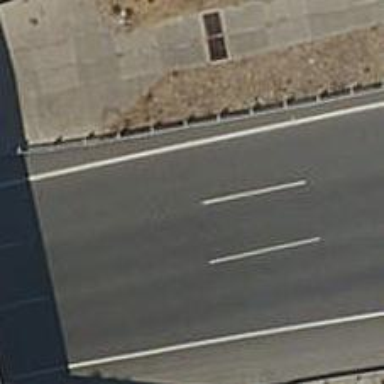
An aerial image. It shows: Tunnel on the motorway.